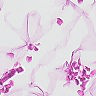
Metastatic tissue present: no